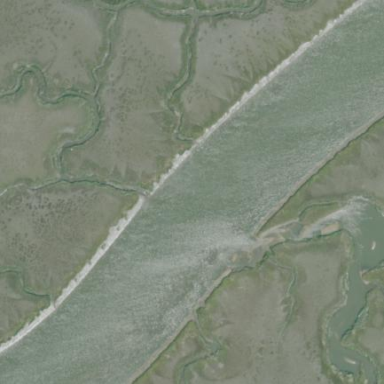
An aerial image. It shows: Tidal saltmarsh wetland area.